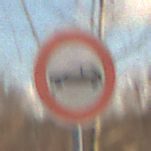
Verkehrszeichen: VerbotPersonenkraftwagen
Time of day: SunriseSunset
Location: Outdoor (Nature)
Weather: PartlyCloudy
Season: NotSpecified
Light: Natural